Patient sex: F
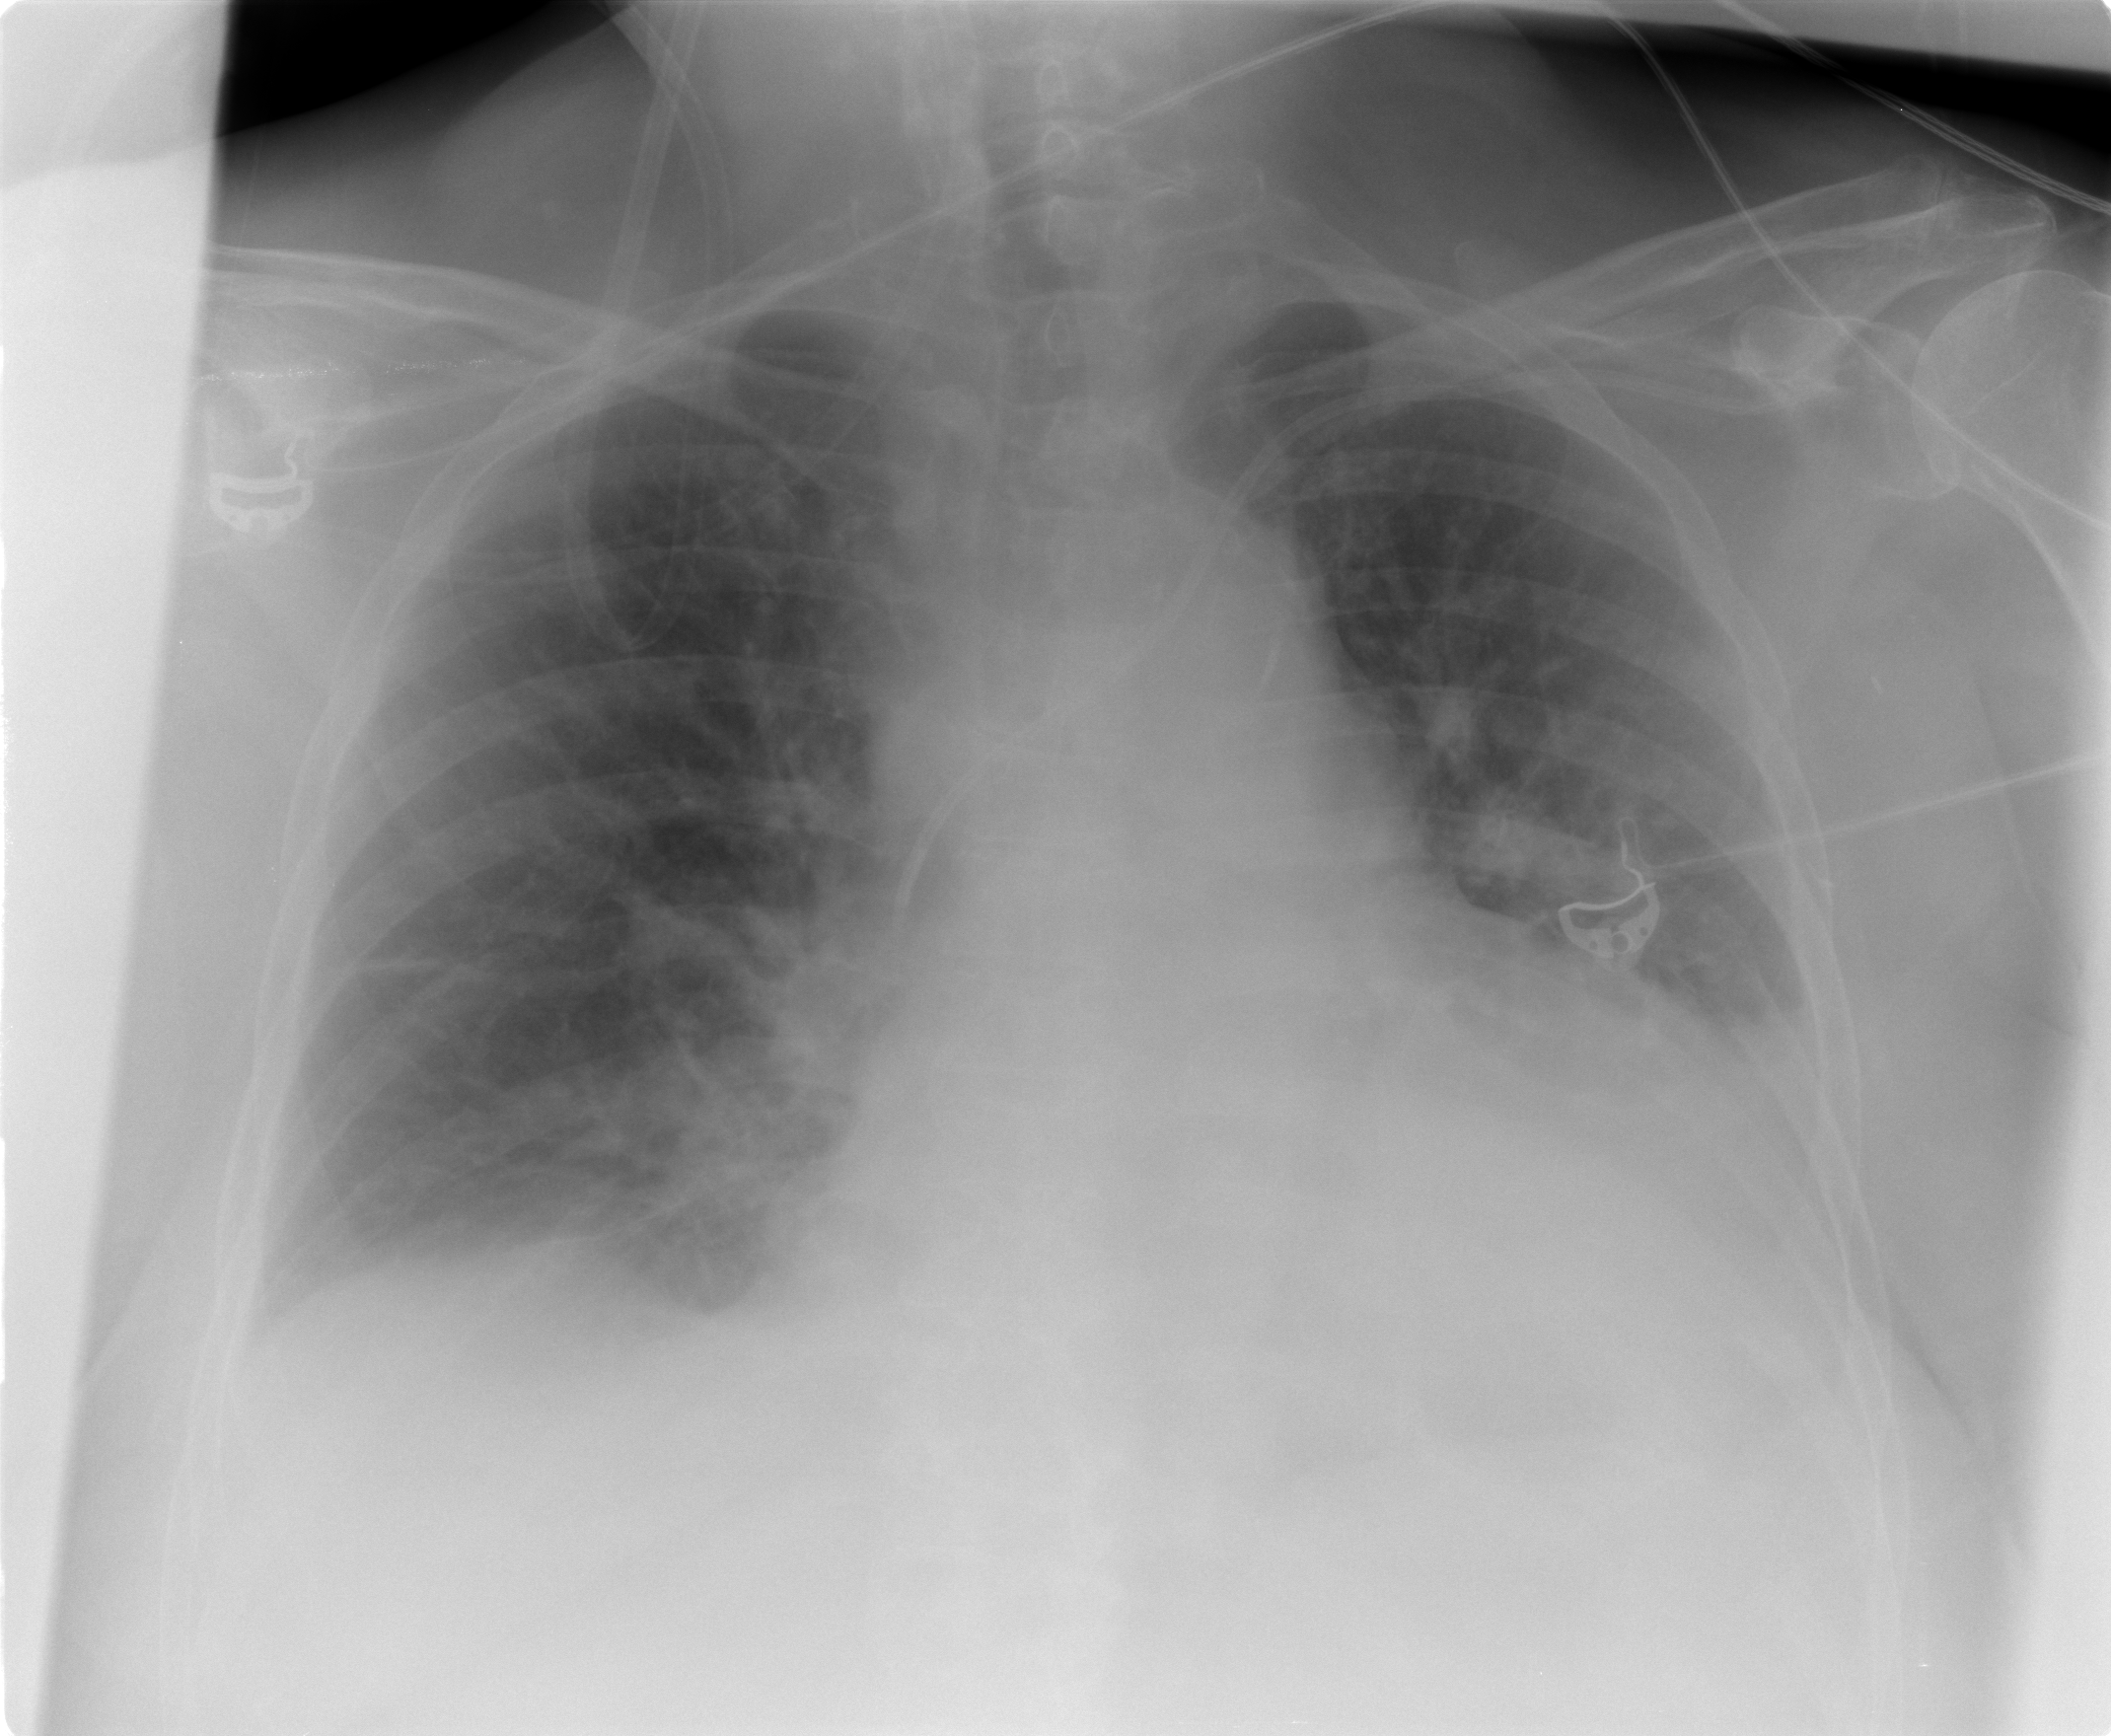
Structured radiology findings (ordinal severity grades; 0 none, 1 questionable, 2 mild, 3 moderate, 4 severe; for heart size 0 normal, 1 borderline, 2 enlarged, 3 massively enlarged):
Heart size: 2
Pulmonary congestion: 2
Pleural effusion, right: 0
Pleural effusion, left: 2
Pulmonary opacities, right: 0
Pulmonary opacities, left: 0
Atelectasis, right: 2
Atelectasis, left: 2